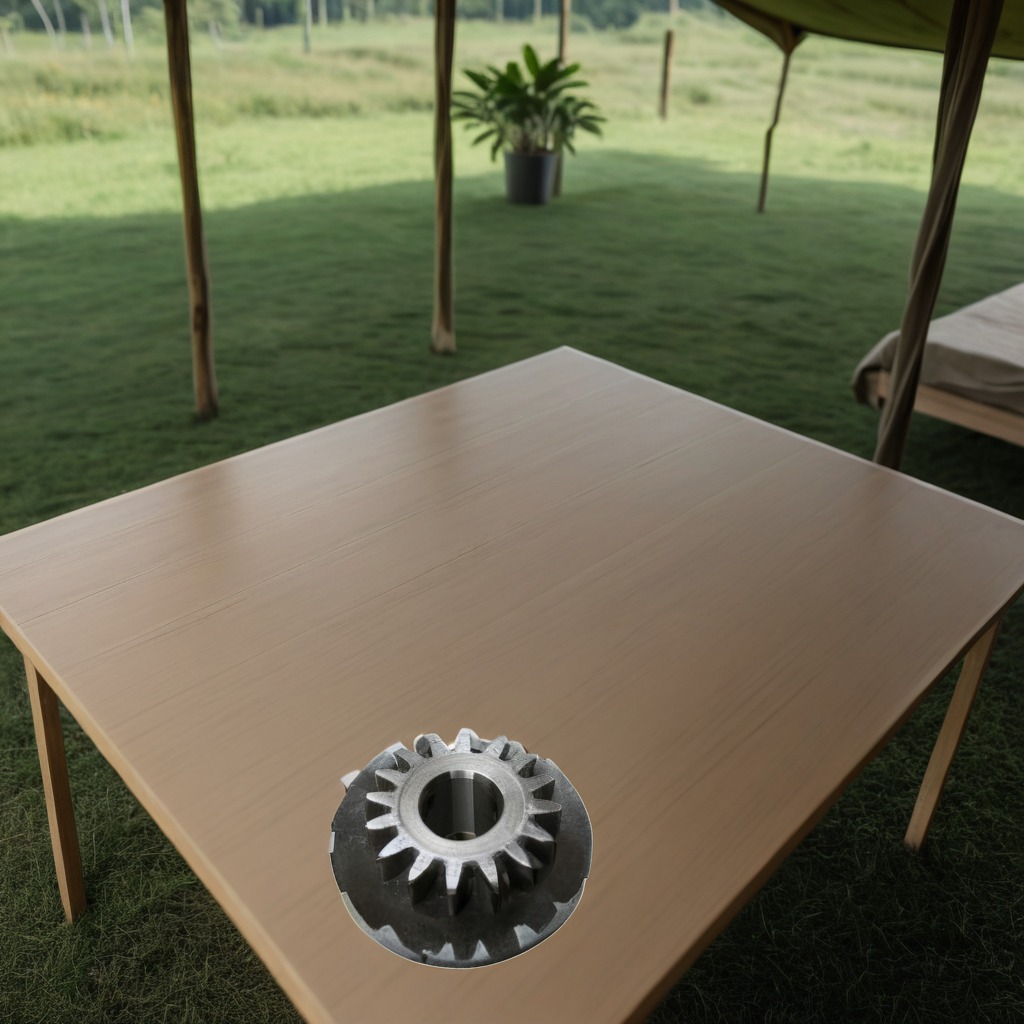
A steel gear with teeth is lying on the wooden table inside a jungle field workshop tent.